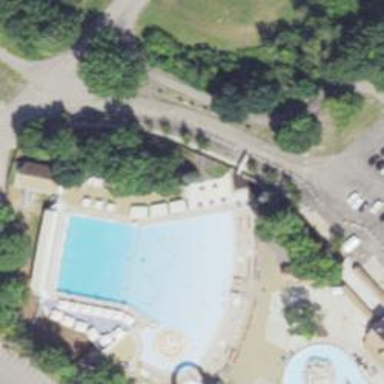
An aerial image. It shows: Lifeguard on duty.